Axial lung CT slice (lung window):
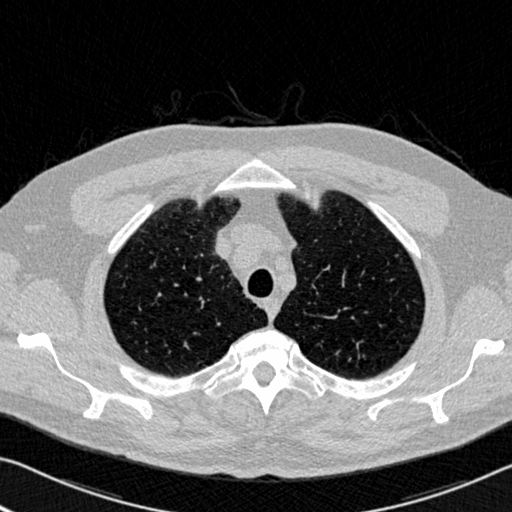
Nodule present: no